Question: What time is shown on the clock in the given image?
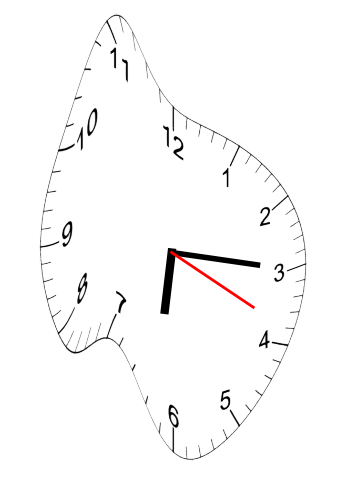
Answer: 06:15:19